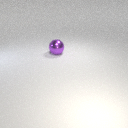
large purple metal sphere